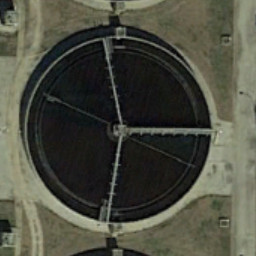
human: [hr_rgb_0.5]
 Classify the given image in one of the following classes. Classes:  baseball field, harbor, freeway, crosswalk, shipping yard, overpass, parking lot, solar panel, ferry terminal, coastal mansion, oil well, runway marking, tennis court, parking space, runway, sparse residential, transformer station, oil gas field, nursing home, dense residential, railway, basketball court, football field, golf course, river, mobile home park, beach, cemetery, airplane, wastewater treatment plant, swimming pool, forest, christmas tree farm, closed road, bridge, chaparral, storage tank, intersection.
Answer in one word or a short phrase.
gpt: wastewater treatment plant